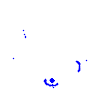
Particle: kaon